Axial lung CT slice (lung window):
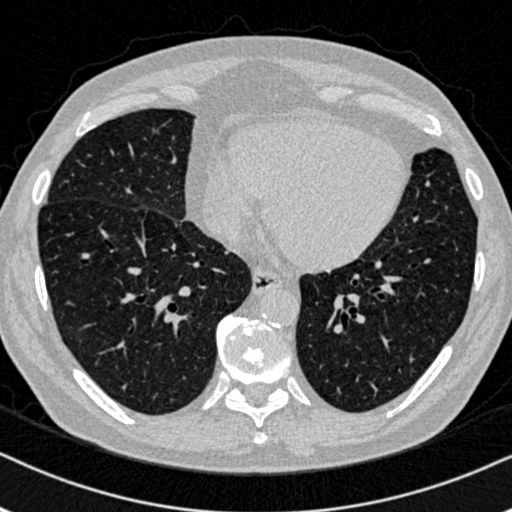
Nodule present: no